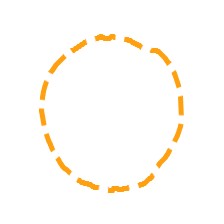
Shape: circle